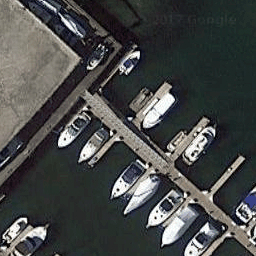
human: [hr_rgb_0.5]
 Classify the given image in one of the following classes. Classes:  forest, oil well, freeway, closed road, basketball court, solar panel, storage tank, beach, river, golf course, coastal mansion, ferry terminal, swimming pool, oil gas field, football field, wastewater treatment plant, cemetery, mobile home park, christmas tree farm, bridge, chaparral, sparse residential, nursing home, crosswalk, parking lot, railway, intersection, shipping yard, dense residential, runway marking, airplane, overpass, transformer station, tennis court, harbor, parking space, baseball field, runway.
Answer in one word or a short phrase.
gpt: harbor